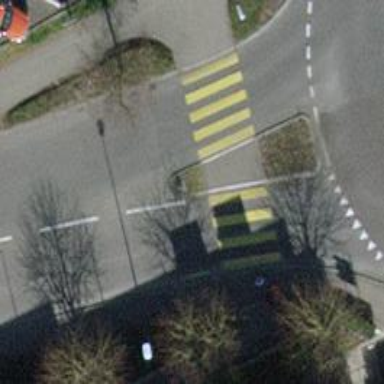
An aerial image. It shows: Marked zebra crossing on the road.